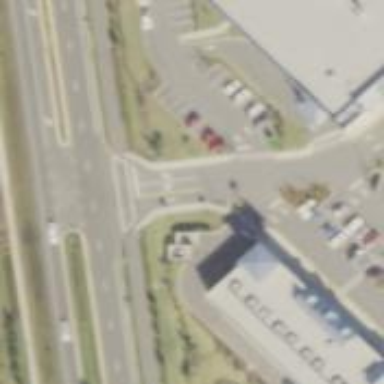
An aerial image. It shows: Marked road crossing.